Interaction volume radius: 10 \u00c5
Interaction volume height: 20 \u00c5
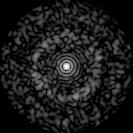
Disorder parameter: 0.8383